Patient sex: M
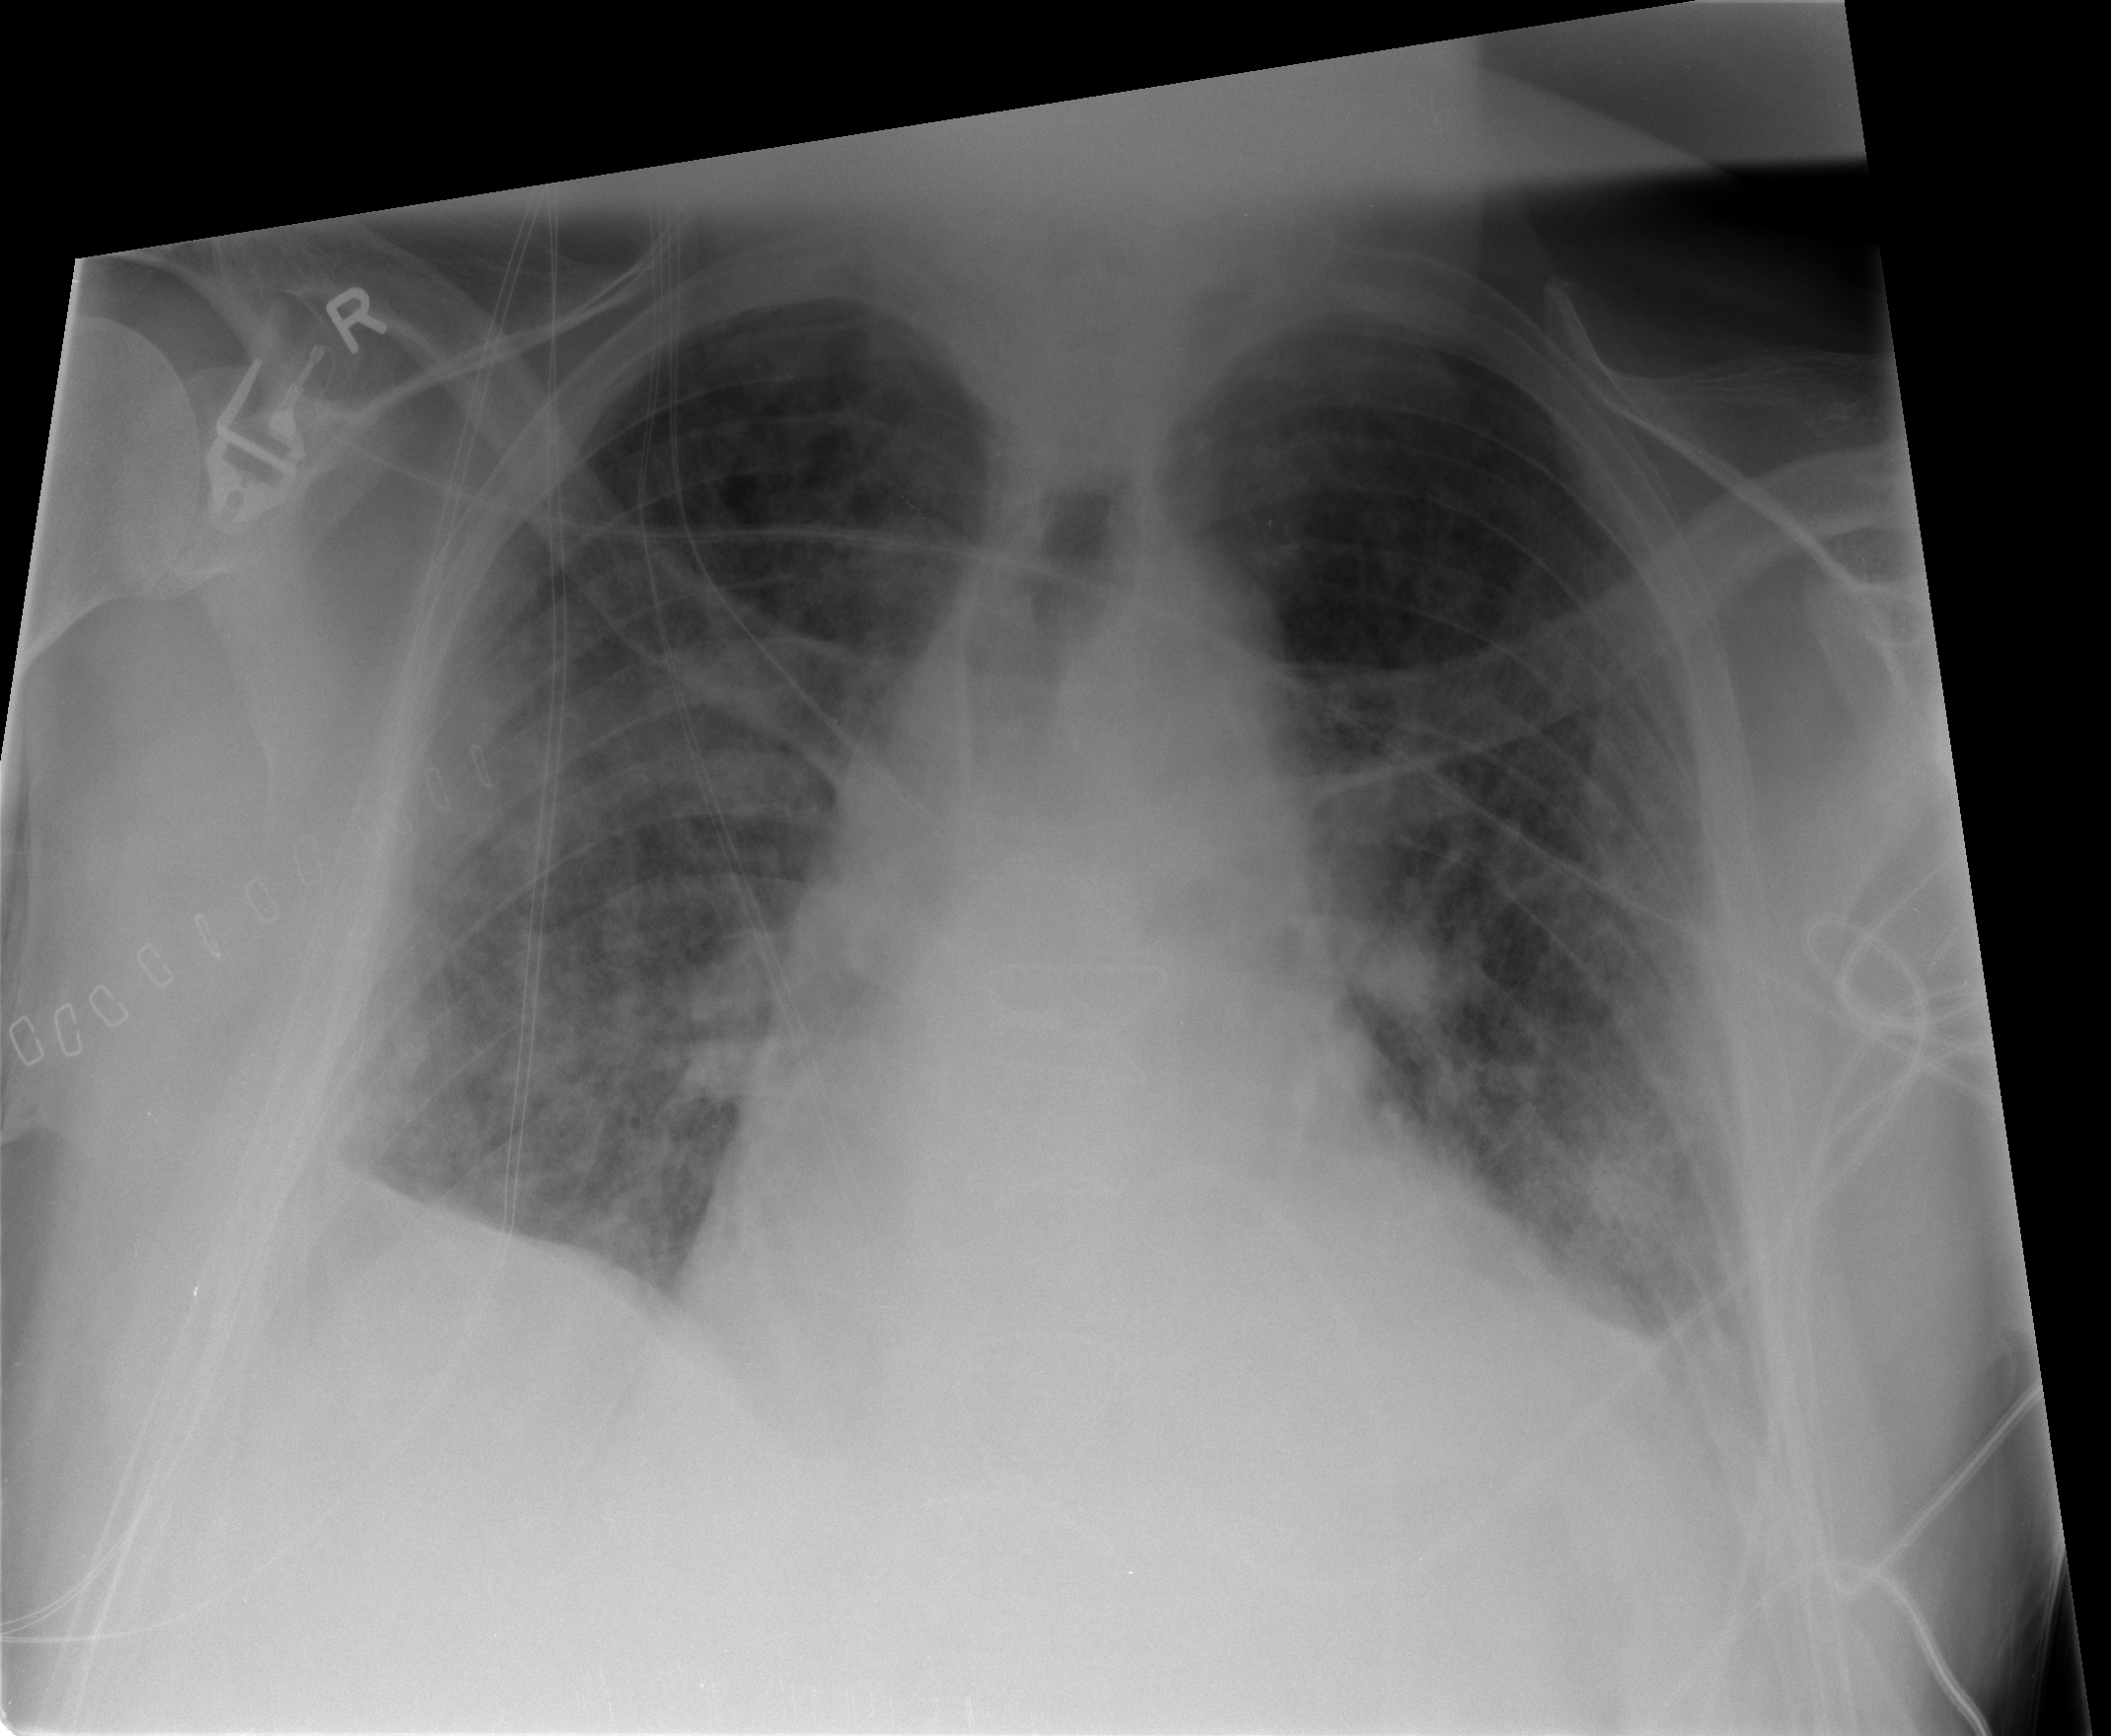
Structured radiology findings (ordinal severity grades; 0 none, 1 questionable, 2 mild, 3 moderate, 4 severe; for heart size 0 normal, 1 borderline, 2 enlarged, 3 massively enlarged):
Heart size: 2
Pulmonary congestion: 2
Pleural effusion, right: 2
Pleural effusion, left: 2
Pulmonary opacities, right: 1
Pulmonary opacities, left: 1
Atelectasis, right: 2
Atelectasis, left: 2